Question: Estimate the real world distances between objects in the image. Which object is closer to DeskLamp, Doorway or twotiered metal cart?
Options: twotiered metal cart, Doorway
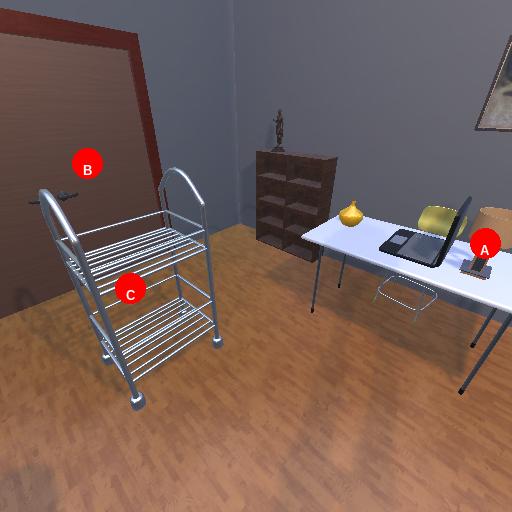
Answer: twotiered metal cart